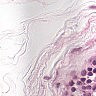
Metastatic tissue present: no